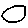
Label: circle